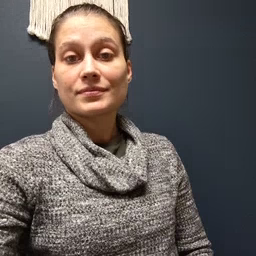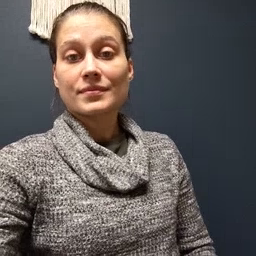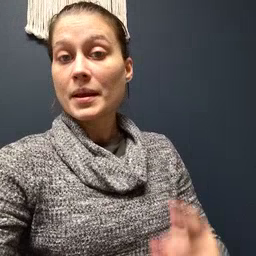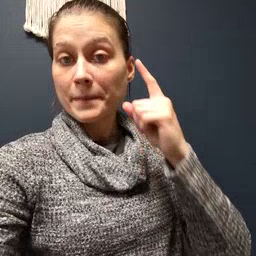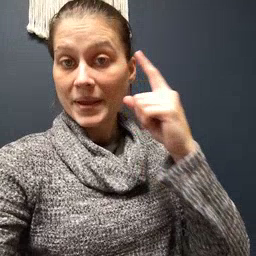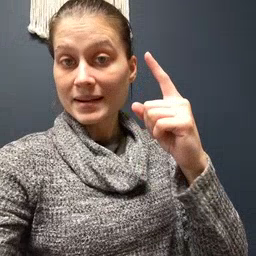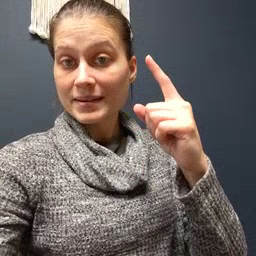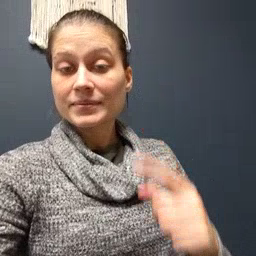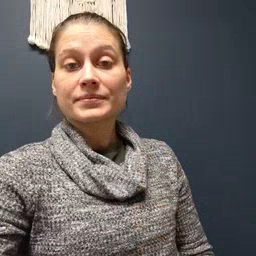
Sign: penny